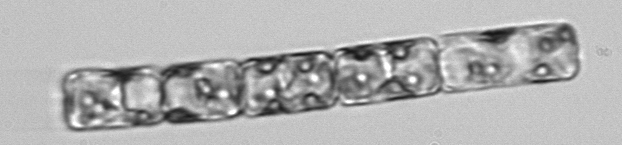
Label: Guinardia_delicatula